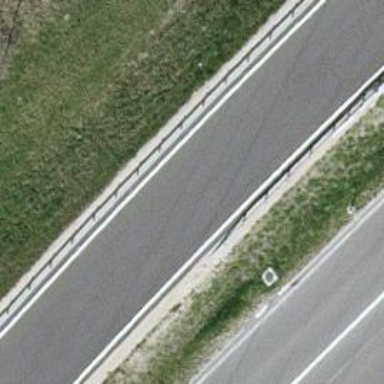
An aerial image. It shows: Primary link highway with asphalt surface.